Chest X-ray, PA view. Patient: 13 years old, sex M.
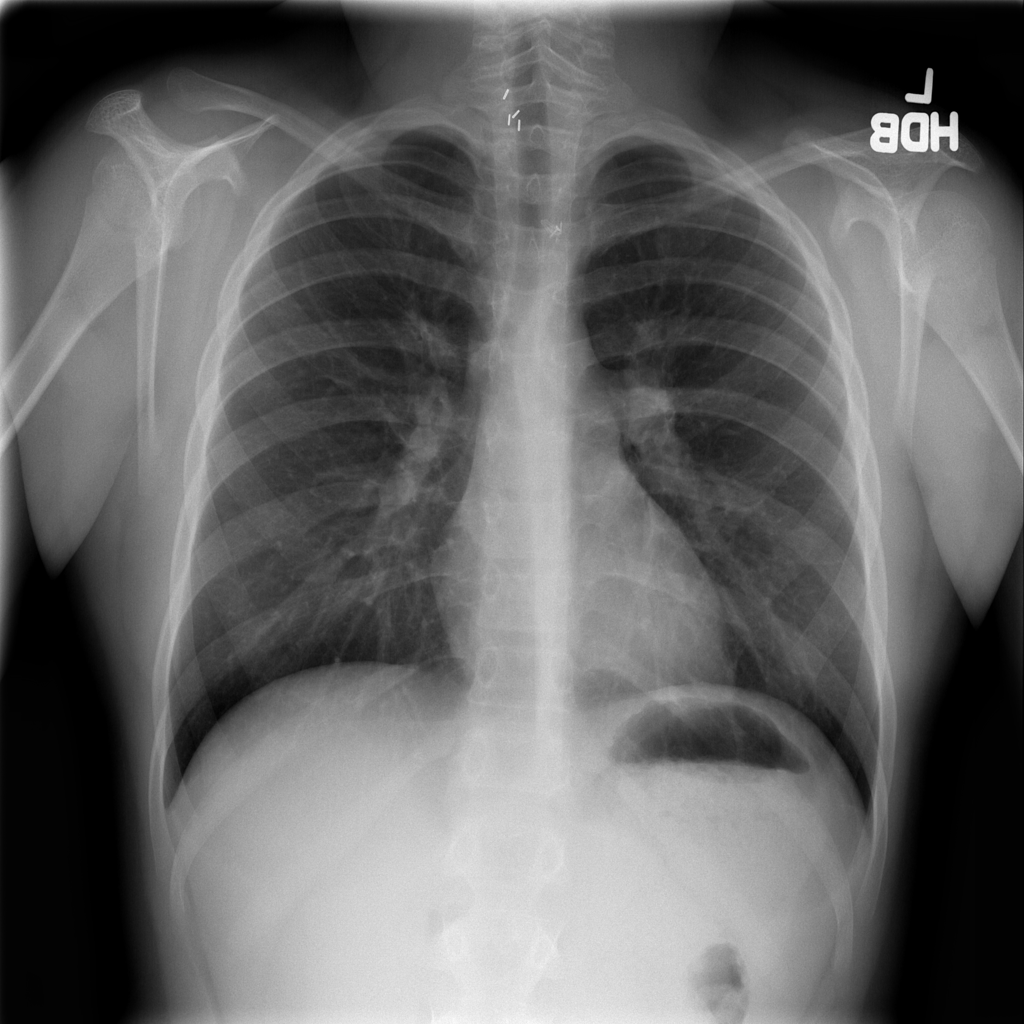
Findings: Effusion, Pneumothorax